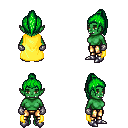
a pixel art fantasy rpg character, female body template, orc, green skin, yellow cape, gold greaves, green long topknot hairstyle, metal gloves, metal boots, four views (front, back, left, right), 2x2 character sprite sheet, small pixel art, hard edges, no anti-aliasing